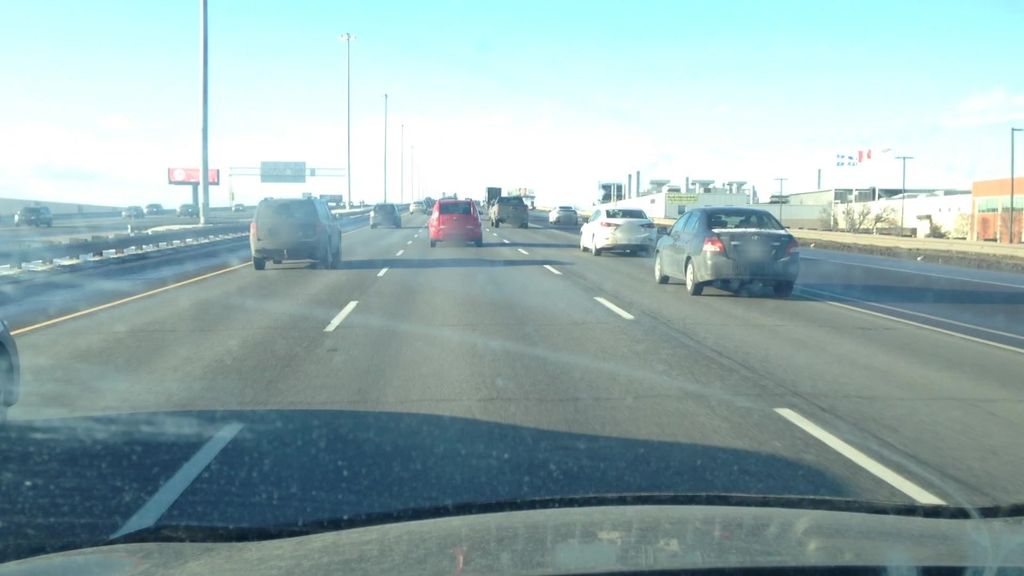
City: montreal